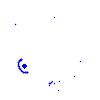
Particle: kaon